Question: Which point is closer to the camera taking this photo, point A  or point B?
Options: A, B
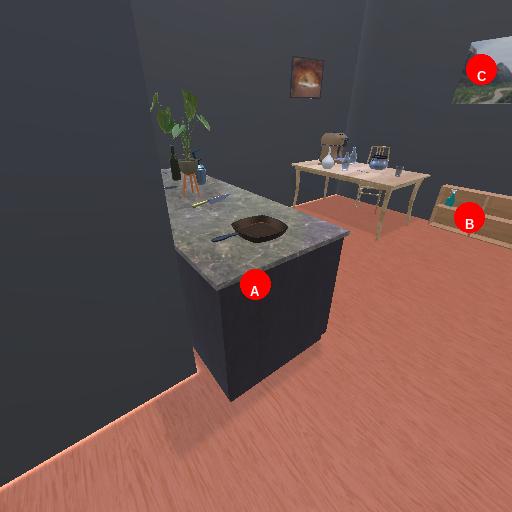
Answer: A